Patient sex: M
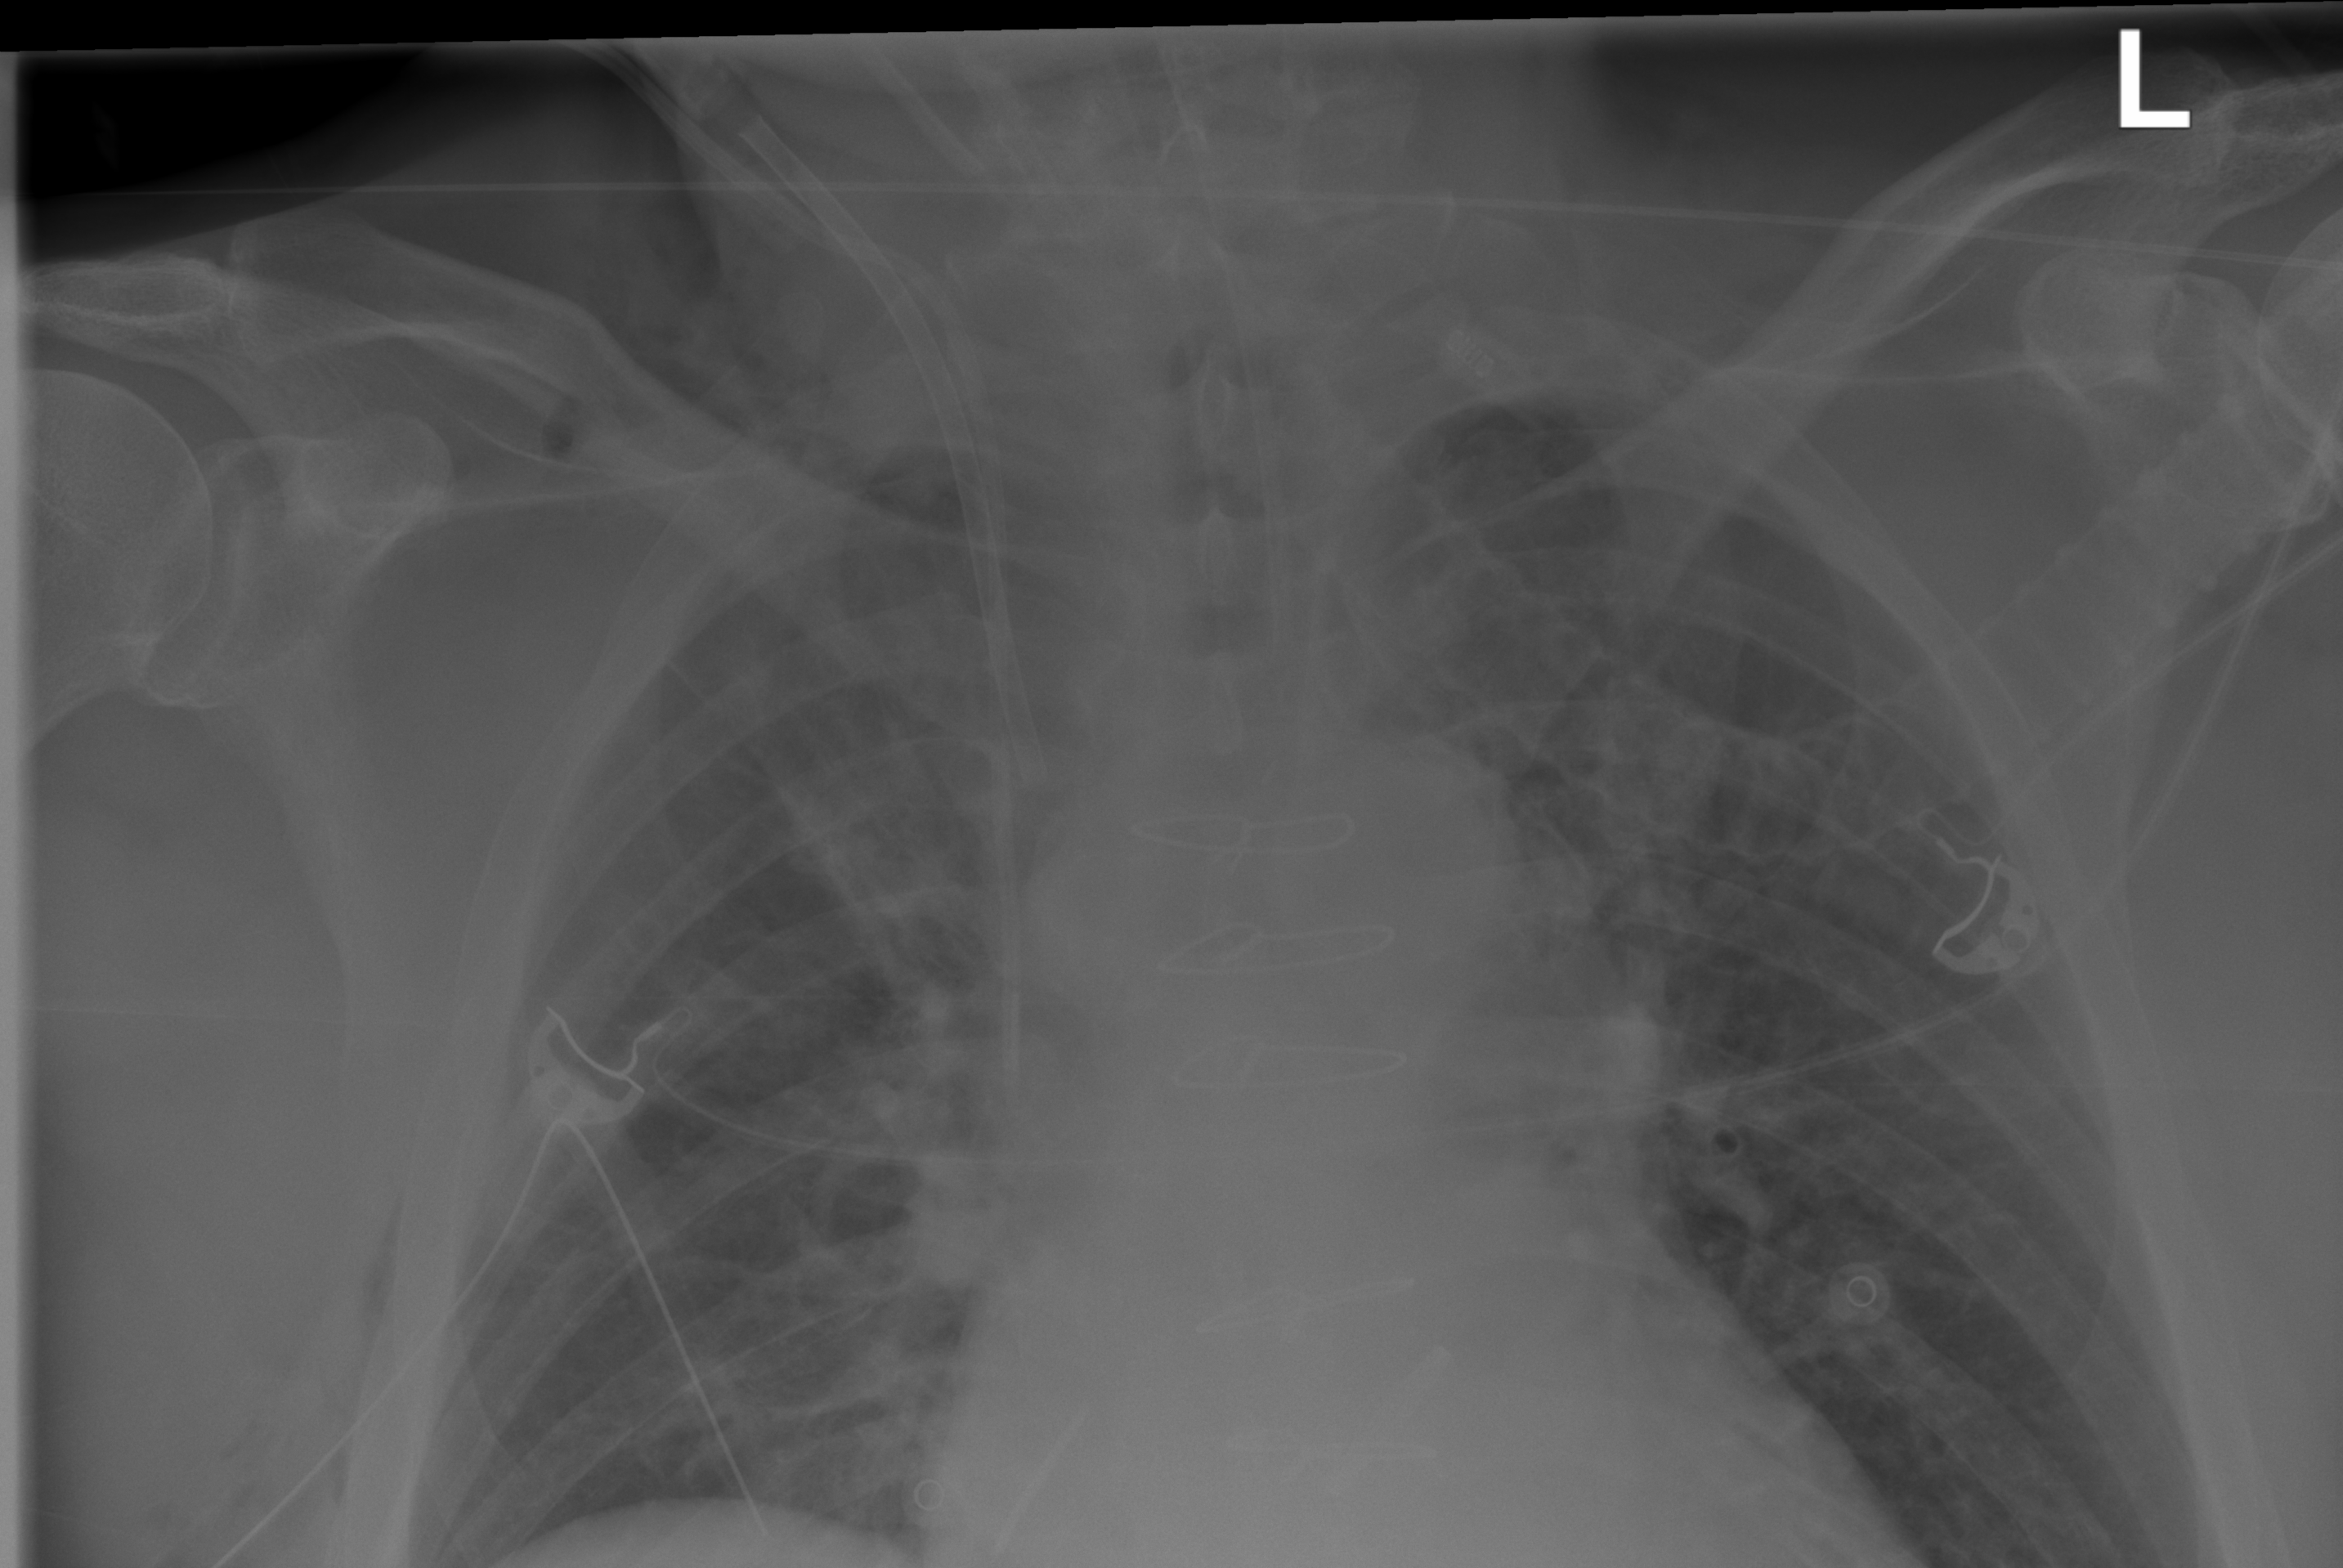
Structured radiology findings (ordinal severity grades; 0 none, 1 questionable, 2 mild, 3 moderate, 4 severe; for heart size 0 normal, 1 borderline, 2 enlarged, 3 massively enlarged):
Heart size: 2
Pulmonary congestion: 0
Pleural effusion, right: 2
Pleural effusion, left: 0
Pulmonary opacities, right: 0
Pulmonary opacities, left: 0
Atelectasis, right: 2
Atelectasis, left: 0